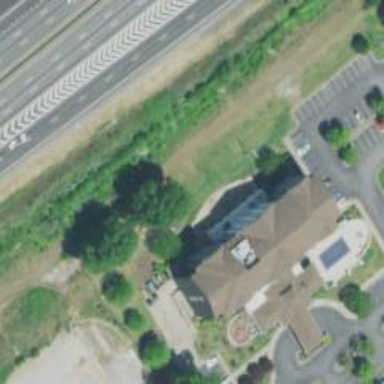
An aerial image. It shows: Hotel building.